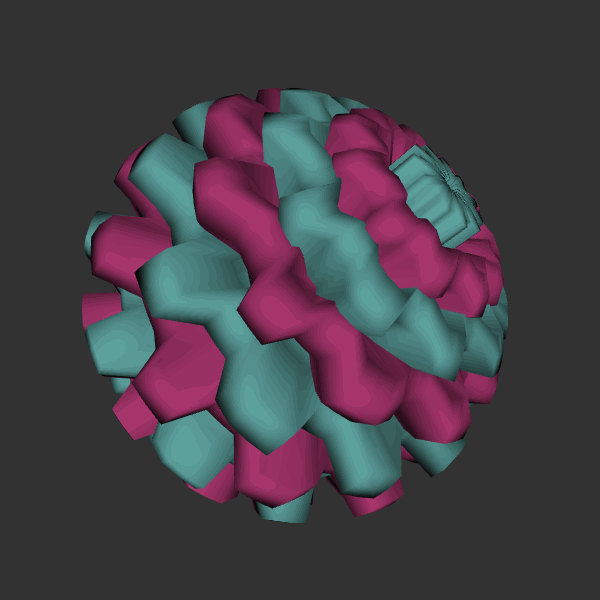
Background: dark